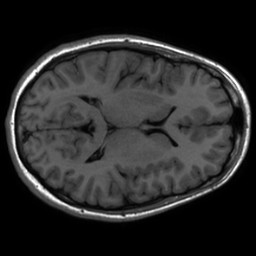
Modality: inplaneT1
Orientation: axial
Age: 19
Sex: male
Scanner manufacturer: ge
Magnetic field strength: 3 T
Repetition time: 2.297 s
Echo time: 0.02273 s